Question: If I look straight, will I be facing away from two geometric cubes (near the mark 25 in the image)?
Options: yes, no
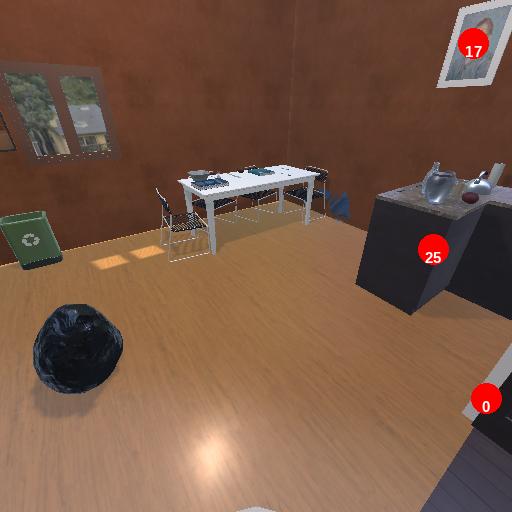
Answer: yes